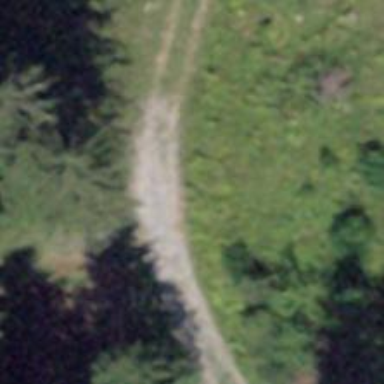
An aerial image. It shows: Gravel track road.